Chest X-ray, AP view. Patient: 49 years old, sex M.
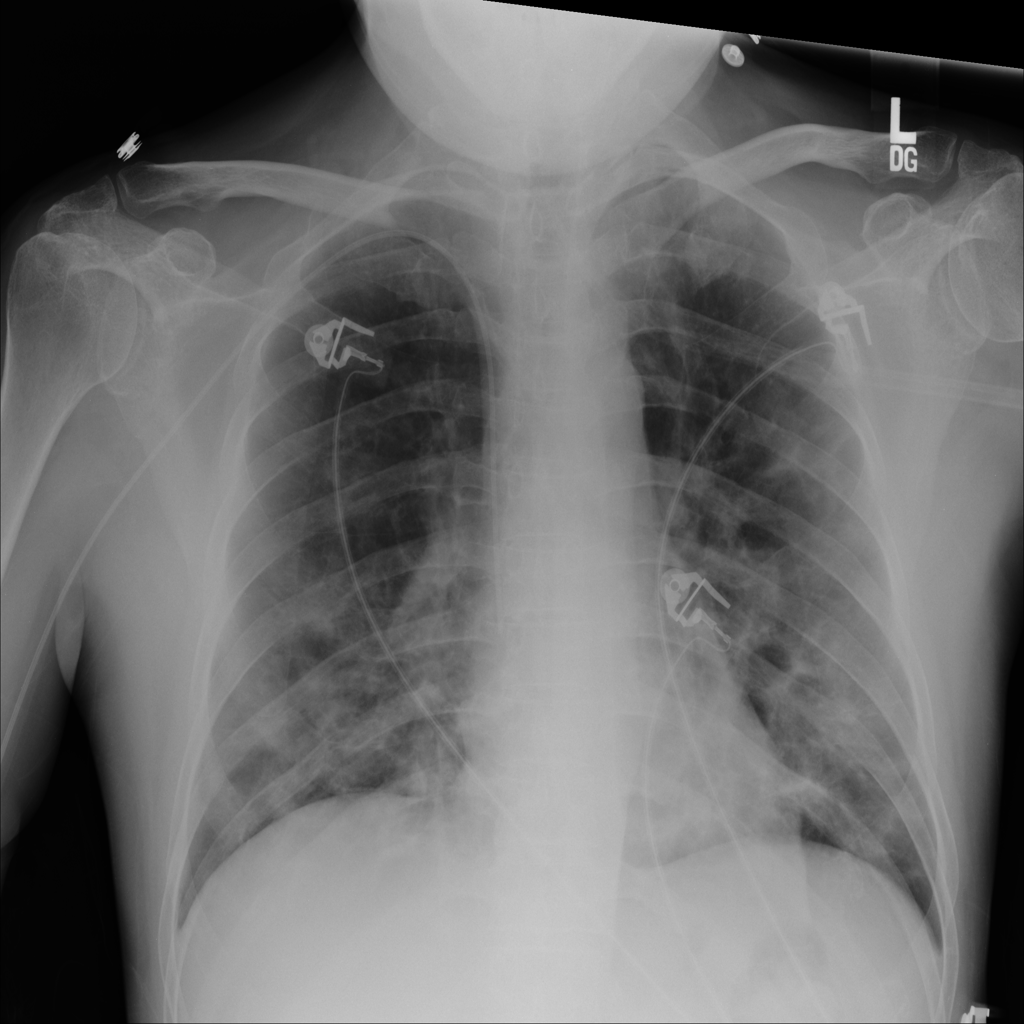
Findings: Infiltration